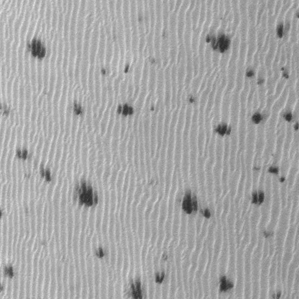
Label: frost